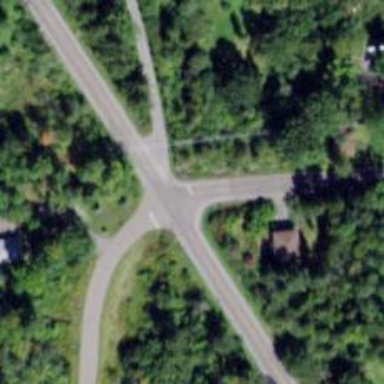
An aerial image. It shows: Road with stop sign.